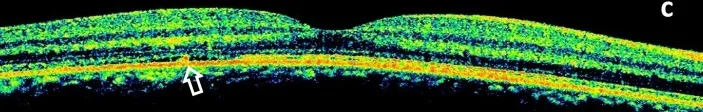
A flat-appearing macula with a small residual subretinal fluid and minor RPE changes (white arrow).
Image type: ophthalmic_imaging (oct)